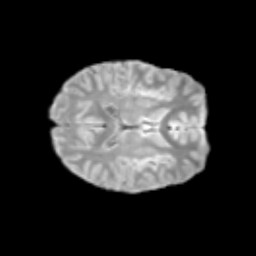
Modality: T2w
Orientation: axial
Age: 13
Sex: female
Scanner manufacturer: siemens
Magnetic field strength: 3 T
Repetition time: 3.8 s
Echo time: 0.07 s